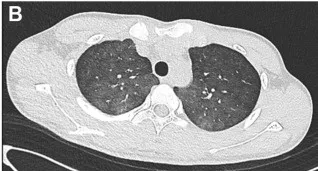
Preoperative CT images and postoperative CT images (A-D) Progression of bilateral lung fibrosis.
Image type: radiology (ct)